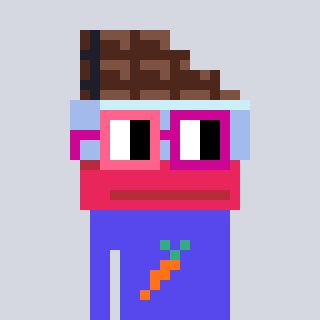
a pixel art character with square pink and red glasses, a chocolate-shaped head and a computerblue-colored body on a cool background